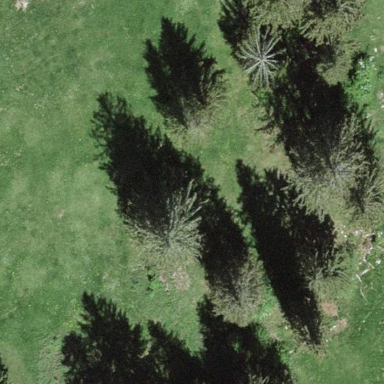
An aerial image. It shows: Beautiful woodland area.